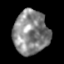
Tissue: skin
Cell type: Epithelial cells
Senescence score: 0.2631
Nuclear area (px): 1514
Mean DAPI intensity: 134.49